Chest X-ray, AP view. Patient: 26 years old, sex F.
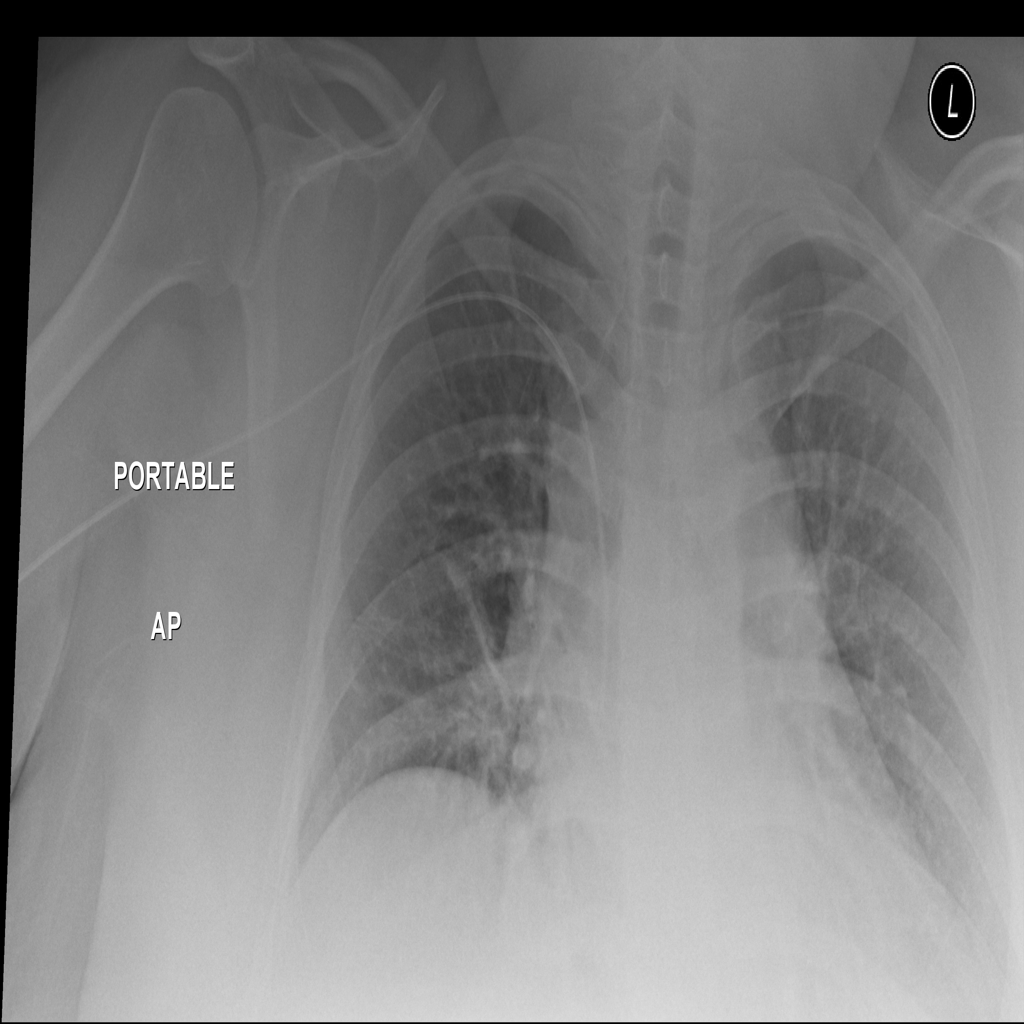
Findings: No Finding